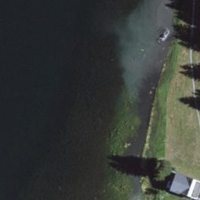
EUNIS habitat code: 14
Species observed at this site:
Tadorna tadorna
Mareca penelope
Rumex alpinus